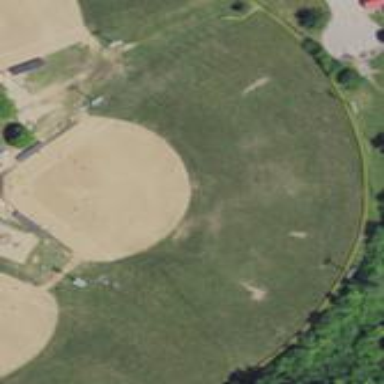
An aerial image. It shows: Baseball pitch for leisure land activities.